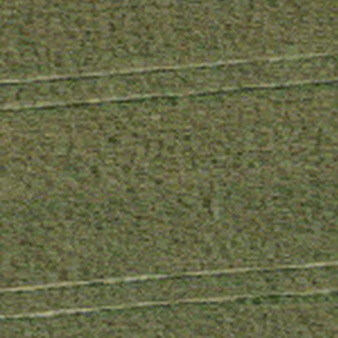
Label: other